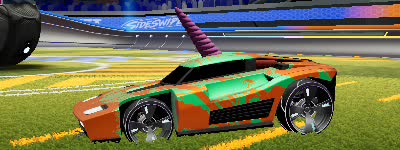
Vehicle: breakout